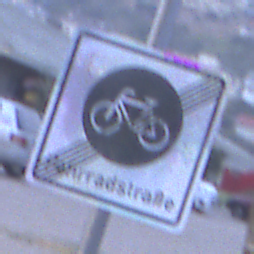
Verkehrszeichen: EndeFahrradstrasse
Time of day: SunriseSunset
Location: Outdoor (Urban)
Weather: Overcast
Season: NotSpecified
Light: Natural